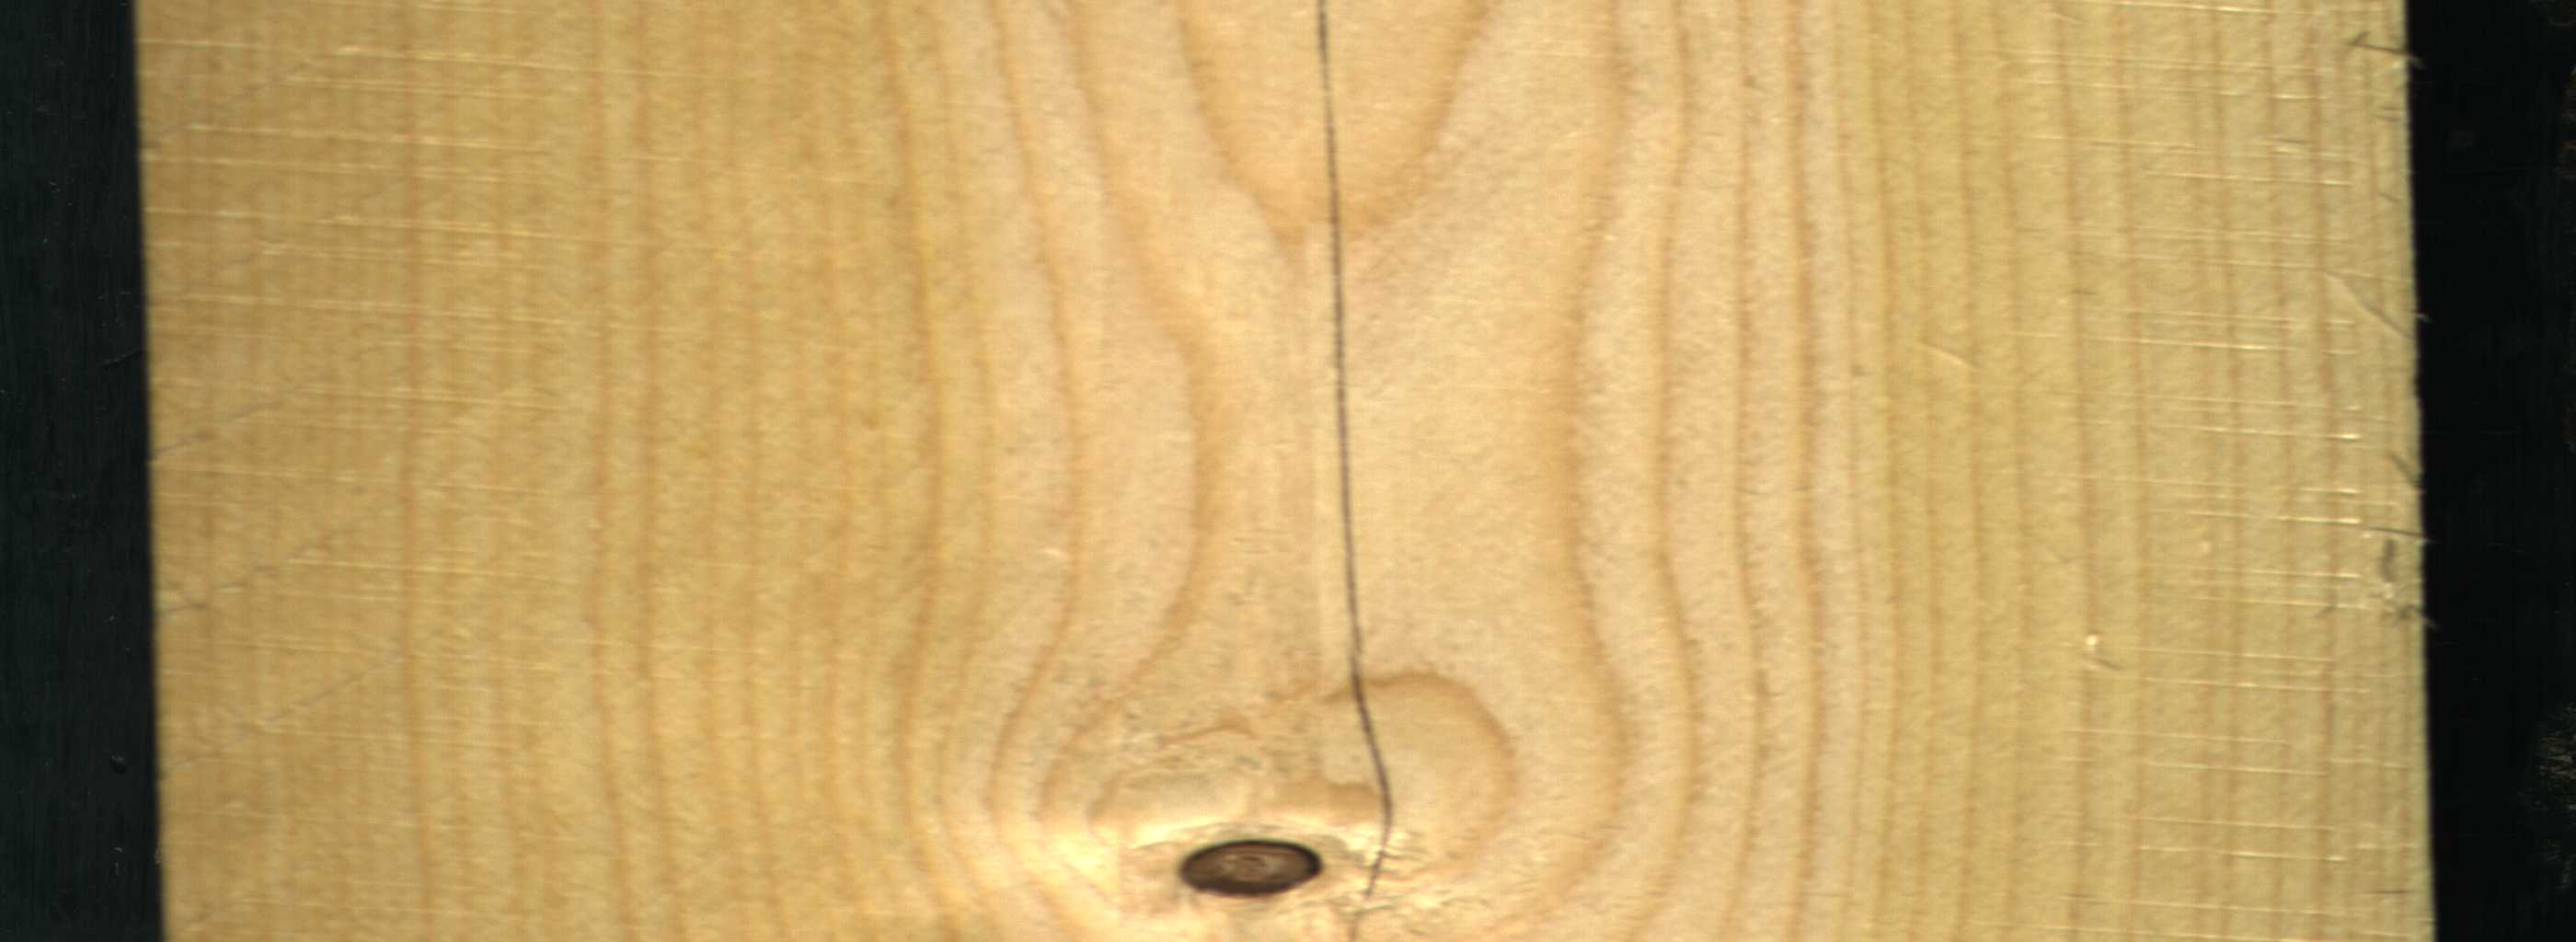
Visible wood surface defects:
Crack
Dead_Knot